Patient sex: M
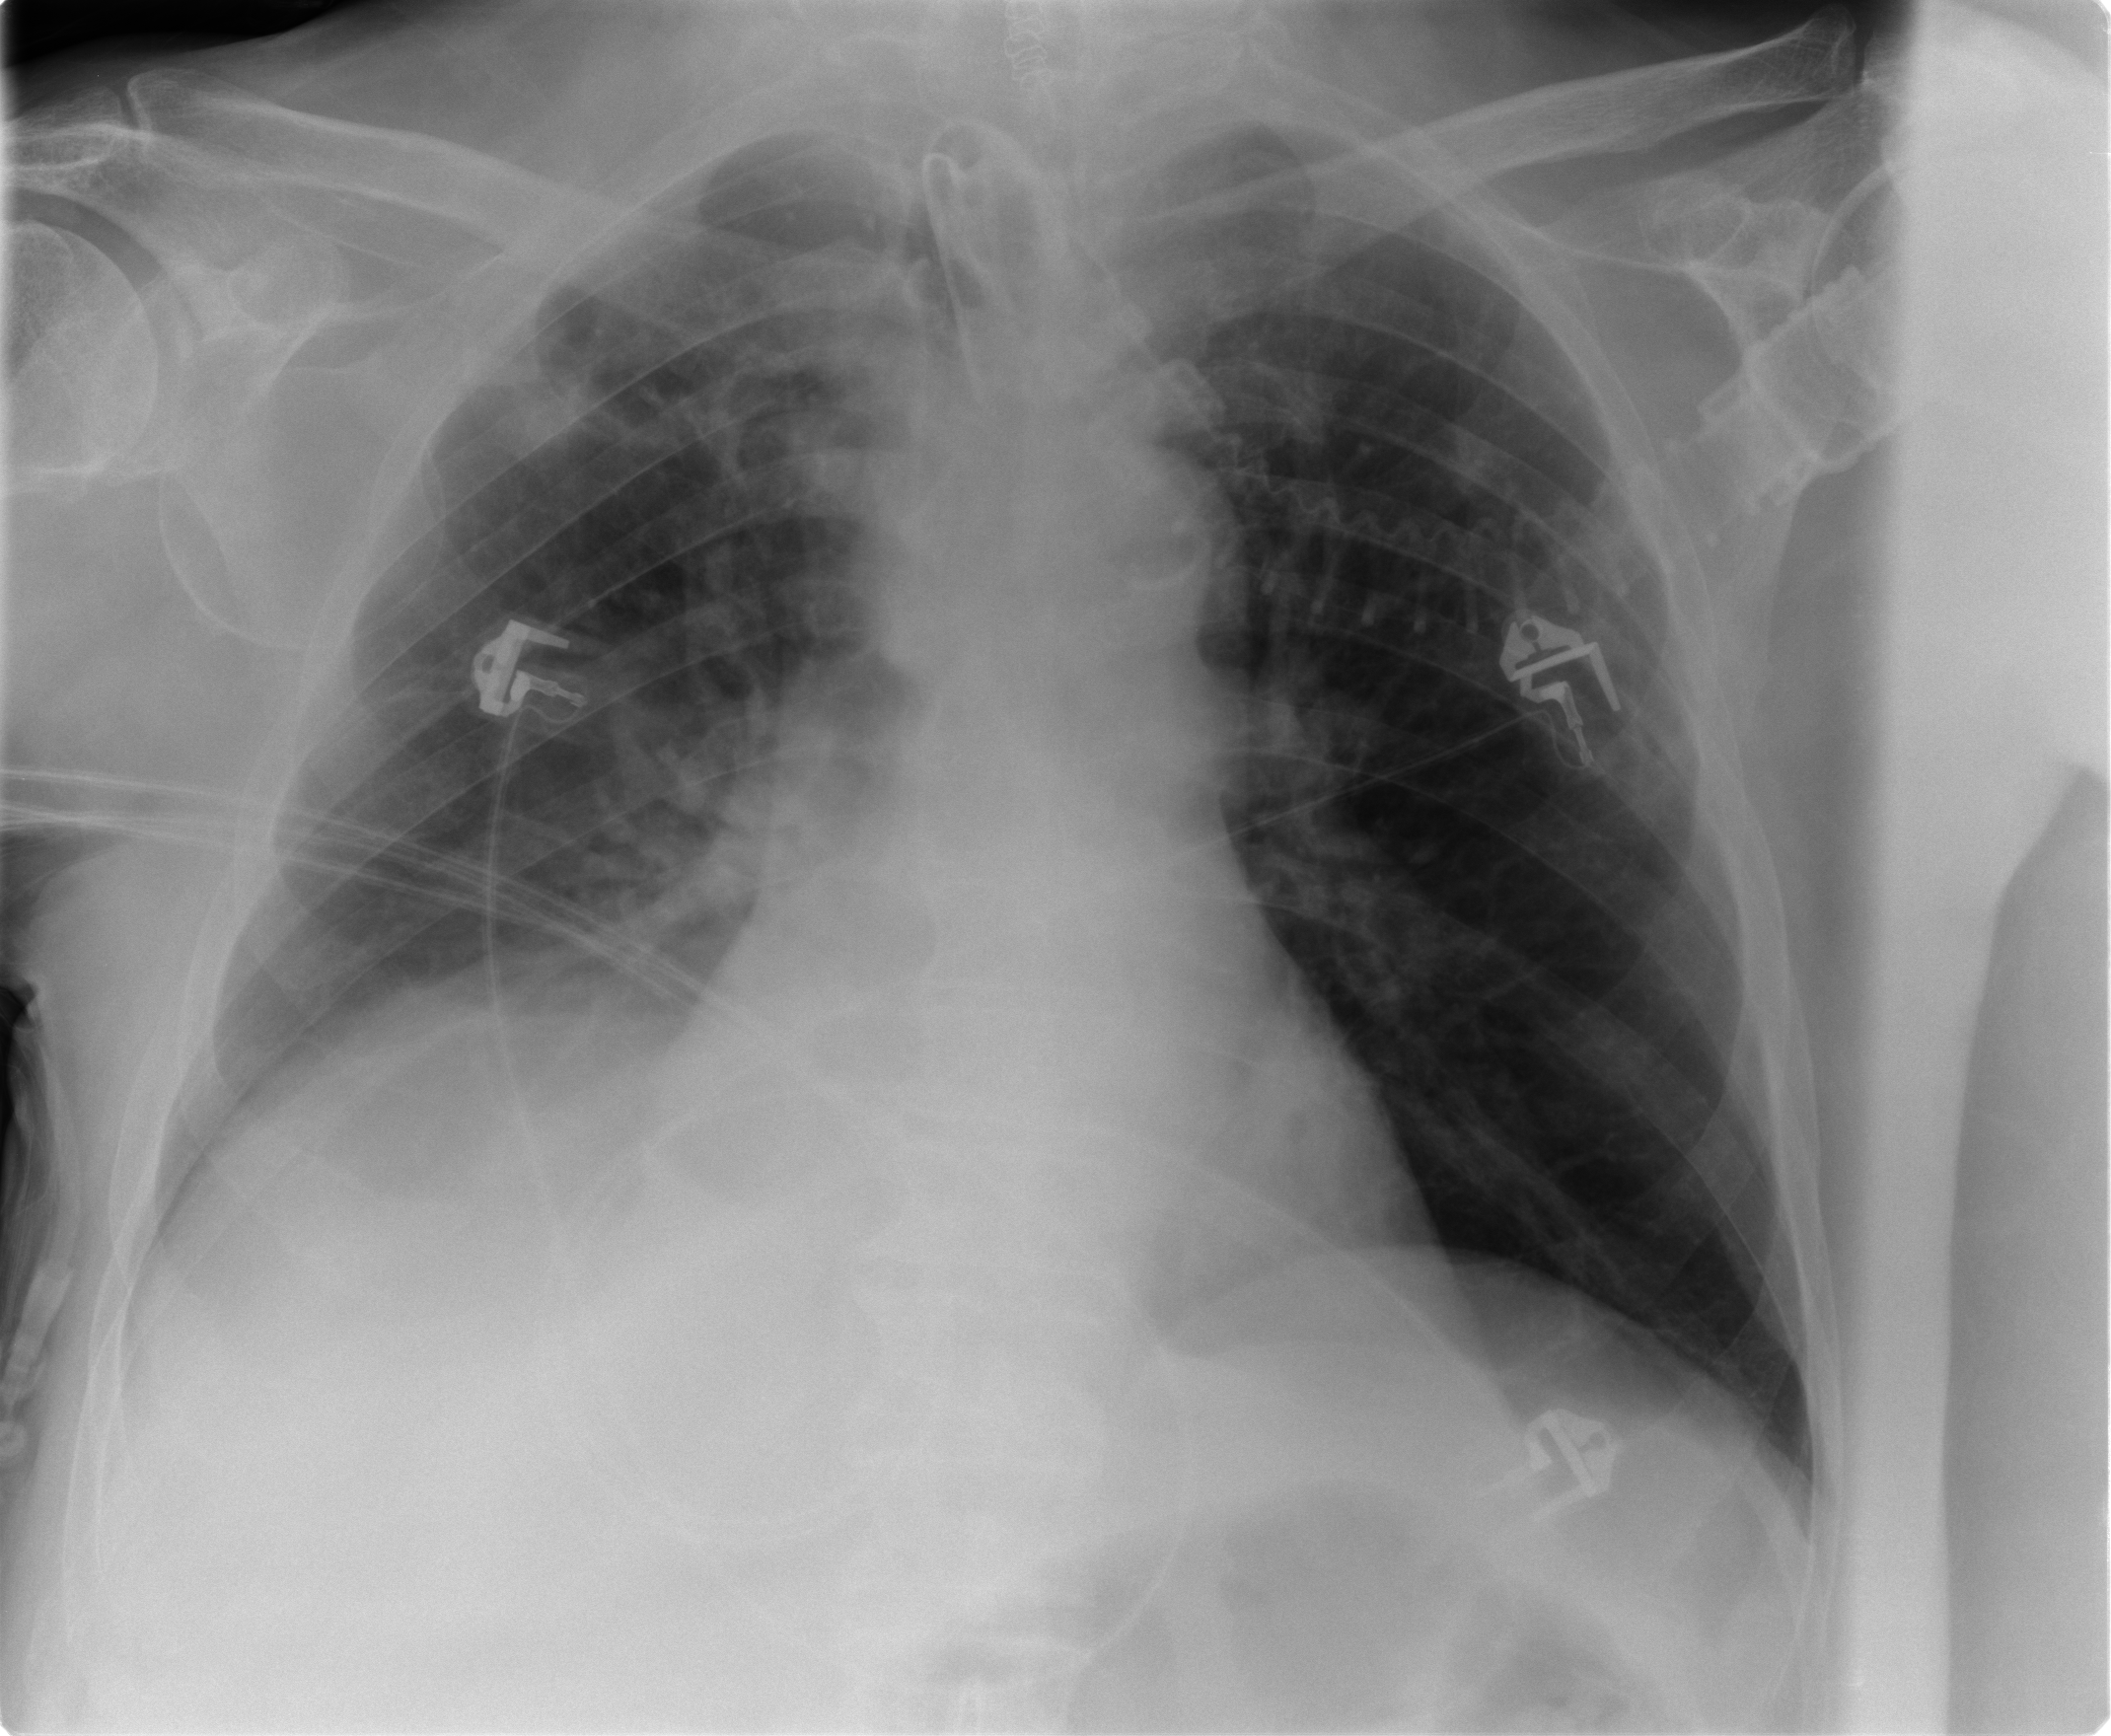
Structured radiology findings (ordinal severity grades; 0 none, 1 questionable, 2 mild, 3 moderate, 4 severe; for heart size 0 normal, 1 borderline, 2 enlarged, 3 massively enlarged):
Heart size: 1
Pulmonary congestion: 2
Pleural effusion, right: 0
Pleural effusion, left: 0
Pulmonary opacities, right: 2
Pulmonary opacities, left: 0
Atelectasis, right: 2
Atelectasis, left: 0